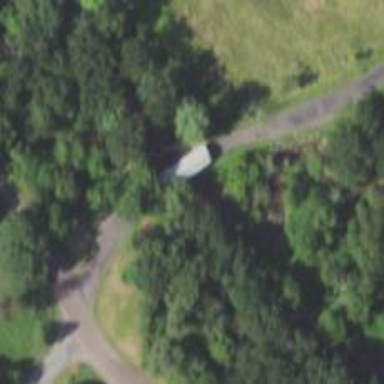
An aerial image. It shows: Covered bridge on residential road.